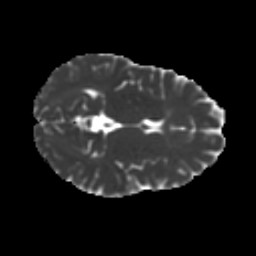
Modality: MD
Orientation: axial
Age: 44
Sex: female
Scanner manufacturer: ge
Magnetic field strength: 3 T
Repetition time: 7.8 s
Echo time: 0.0606 s